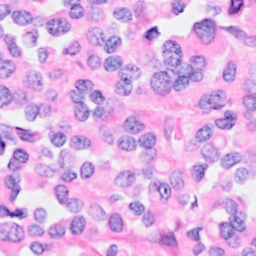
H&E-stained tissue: Breast